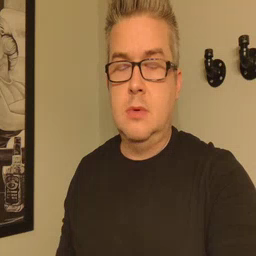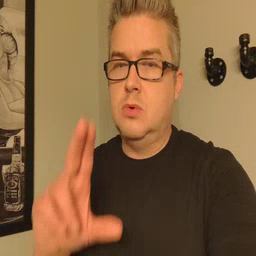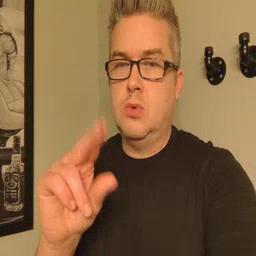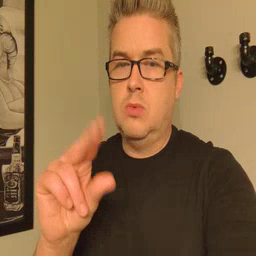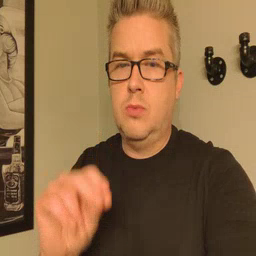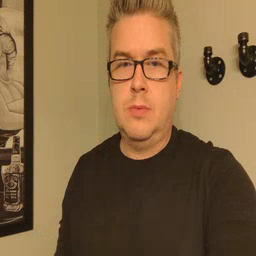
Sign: no